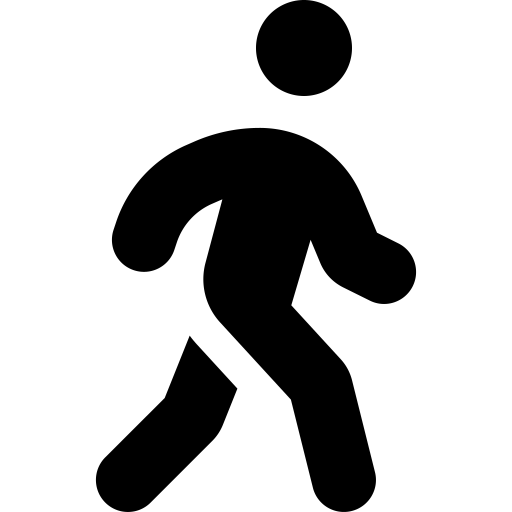
Tags: icon, FontAwesome, fa-icon, solid, person, walking